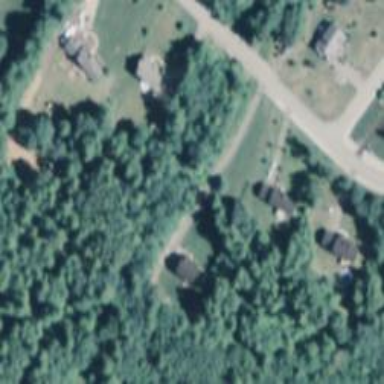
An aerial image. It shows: Driveway leading to service road.